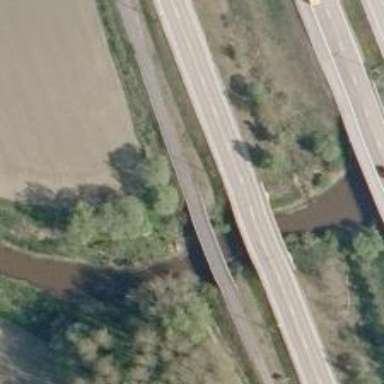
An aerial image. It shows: Asphalt surface on bridge.